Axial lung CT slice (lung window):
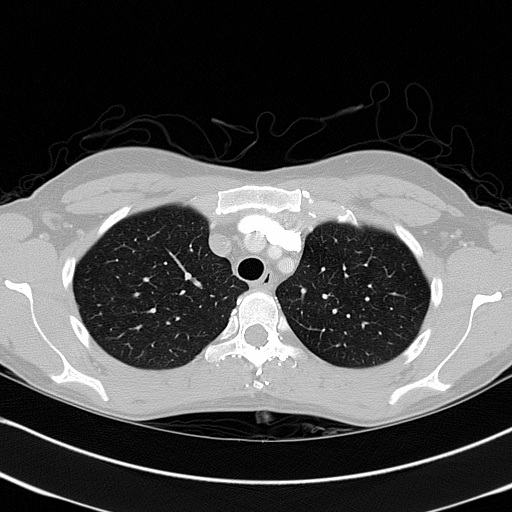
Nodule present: no